Question: I have a rather constrained dot graph that is not coming out how I want.
The graphs are intended to represent a dynamic Bayesian network and has an arbitrary number of time slices. I need all nodes in one time slice to be ordered vertically in the same subgraph and each subgraph to be aligned horizontally and preferably equidistant.
Below is the messy DBN generated by the code at the bottom of this question - it's a relatively simple example but should illustrate the problem. I'd prefer to have the arcs from the 't-1' to 't' subgraph and the 't' to 't+1' subgraph look identical, and avoid looping arcs like 'c(t-1)' to 'e(t)' and also have the subgraphs equidistant.
Adjusting the weight of 'c(t-1)' to 'e(t)' does nothing and the code to generate this dot file should be general.
I'm not attached to dot if there's a better program for this type of problem.

The code to generate the graph is:
'''
digraph G {
1 [ label = "a(t-1)" ];
2 [ label = "b(t-1)" ];
3 [ label = "c(t-1)" ];
4 [ label = "d(t-1)" ];
5 [ label = "e(t-1)" ];
6 [ label = "a(t)" ];
7 [ label = "b(t)" ];
8 [ label = "c(t)" ];
9 [ label = "d(t)" ];
10 [ label = "e(t)" ];
11 [ label = "a(t+1)" ];
12 [ label = "b(t+1)" ];
13 [ label = "c(t+1)" ];
14 [ label = "d(t+1)" ];
15 [ label = "e(t+1)" ];
rankdir=TB
edge[style=invis];
{
rank=same;
K_1 [style=invis] ;
K_2 [style=invis] ;
K_3 [style=invis] ;
K_1 -> K_2 ;
K_2 -> K_3 ;
}
subgraph cluster1 {
style=dotted ;
1 -> 2;
2 -> 3;
3 -> 4;
4 -> 5;
label="t-1" ;
}
subgraph cluster2 {
style=dotted ;
6 -> 7;
7 -> 8;
8 -> 9;
9 -> 10;
label="t" ;
}
subgraph cluster3 {
style=dotted ;
11 -> 12;
12 -> 13;
13 -> 14;
14 -> 15;
label="t+1" ;
}
K_3 -> 11[style=invis] ;
K_2 -> 6[style=invis] ;
K_1 -> 1[style=invis] ;
edge[constraint=false,style=solid] ;
3 -> 10 ;
8 -> 15 ;
}
'''
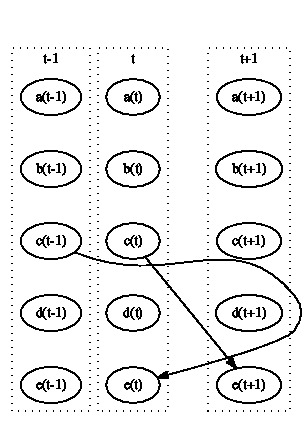
Answer: Found the answer myself.
Changed the rank direction to LR and used order of appearance for ordering in the subgraph.

'''
digraph G {
rankdir=LR
edge[style=invis];
subgraph cluster1 {
style=dotted ;
rank=same ;
K_1 [ style=invis ] ;
1 [ label = "a(t-1)" ];
2 [ label = "b(t-1)" ];
3 [ label = "c(t-1)" ];
4 [ label = "d(t-1)" ];
5 [ label = "e(t-1)" ];
label="t-1" ;
}
subgraph cluster2 {
style=dotted ;
rank=same ;
K_2 [style=invis] ;
6 [ label = "a(t)" ];
7 [ label = "b(t)" ];
8 [ label = "c(t)" ];
9 [ label = "d(t)" ];
10 [ label = "e(t)" ];
label="t" ;
}
subgraph cluster3 {
style=dotted ;
rank=same ;
K_3 [style=invis] ;
11 [ label = "a(t+1)" ];
12 [ label = "b(t+1)" ];
13 [ label = "c(t+1)" ];
14 [ label = "d(t+1)" ];
15 [ label = "e(t+1)" ];
label="t+1" ;
}
K_1 -> K_2 -> K_3 ;
edge[constraint=false,style=solid] ;
3 -> 10 ;
8 -> 15 ;
}
'''